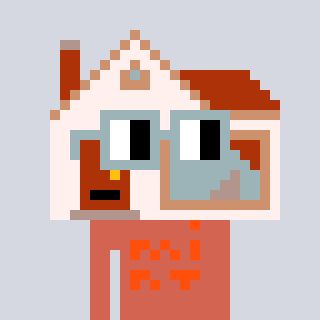
a pixel art character with square dark gray glasses, a house-shaped head and a peachy-colored body on a cool background